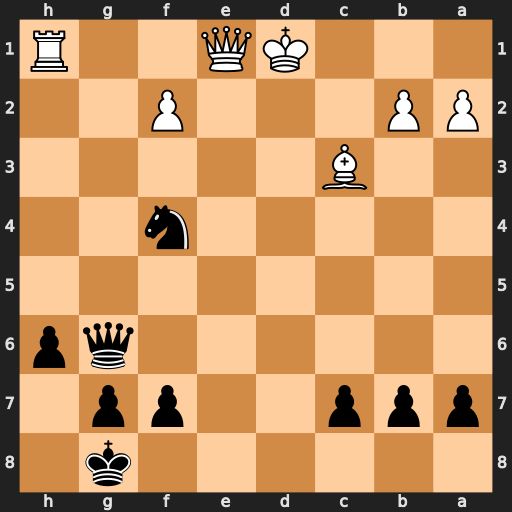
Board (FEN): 6k1/ppp2pp1/6qp/8/5n2/2B5/PP3P2/3KQ2R
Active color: b
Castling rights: -
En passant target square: -
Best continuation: Qb1+ Kd2 Qd3+ Kc1 Ne2+ Qxe2 Qxe2